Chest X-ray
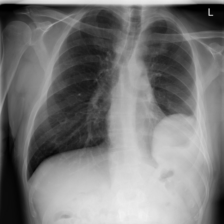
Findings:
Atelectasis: positive
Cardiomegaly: negative
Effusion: positive
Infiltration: negative
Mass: positive
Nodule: negative
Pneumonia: negative
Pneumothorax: negative
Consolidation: negative
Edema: negative
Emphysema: negative
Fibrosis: negative
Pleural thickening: negative
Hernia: negative